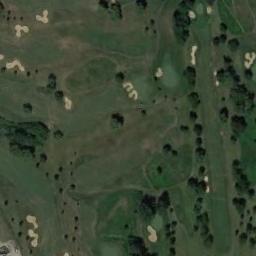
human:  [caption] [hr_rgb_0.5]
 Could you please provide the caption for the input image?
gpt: There are several rows of trees on this lawn .

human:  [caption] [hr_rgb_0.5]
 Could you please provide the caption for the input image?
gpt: There are lots of  trees beside the golf course .

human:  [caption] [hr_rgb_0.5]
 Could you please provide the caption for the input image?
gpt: There are a few bunkers and a few paths on the large green lawn on the golf course and many trees .

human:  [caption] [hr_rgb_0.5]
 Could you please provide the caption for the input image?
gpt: The golf course has some putting greens, Fairways, Barrier trees and sandpits .

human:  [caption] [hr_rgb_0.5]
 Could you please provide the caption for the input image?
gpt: There are many bunkers and trees on the golf course .